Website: slack
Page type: billing-address
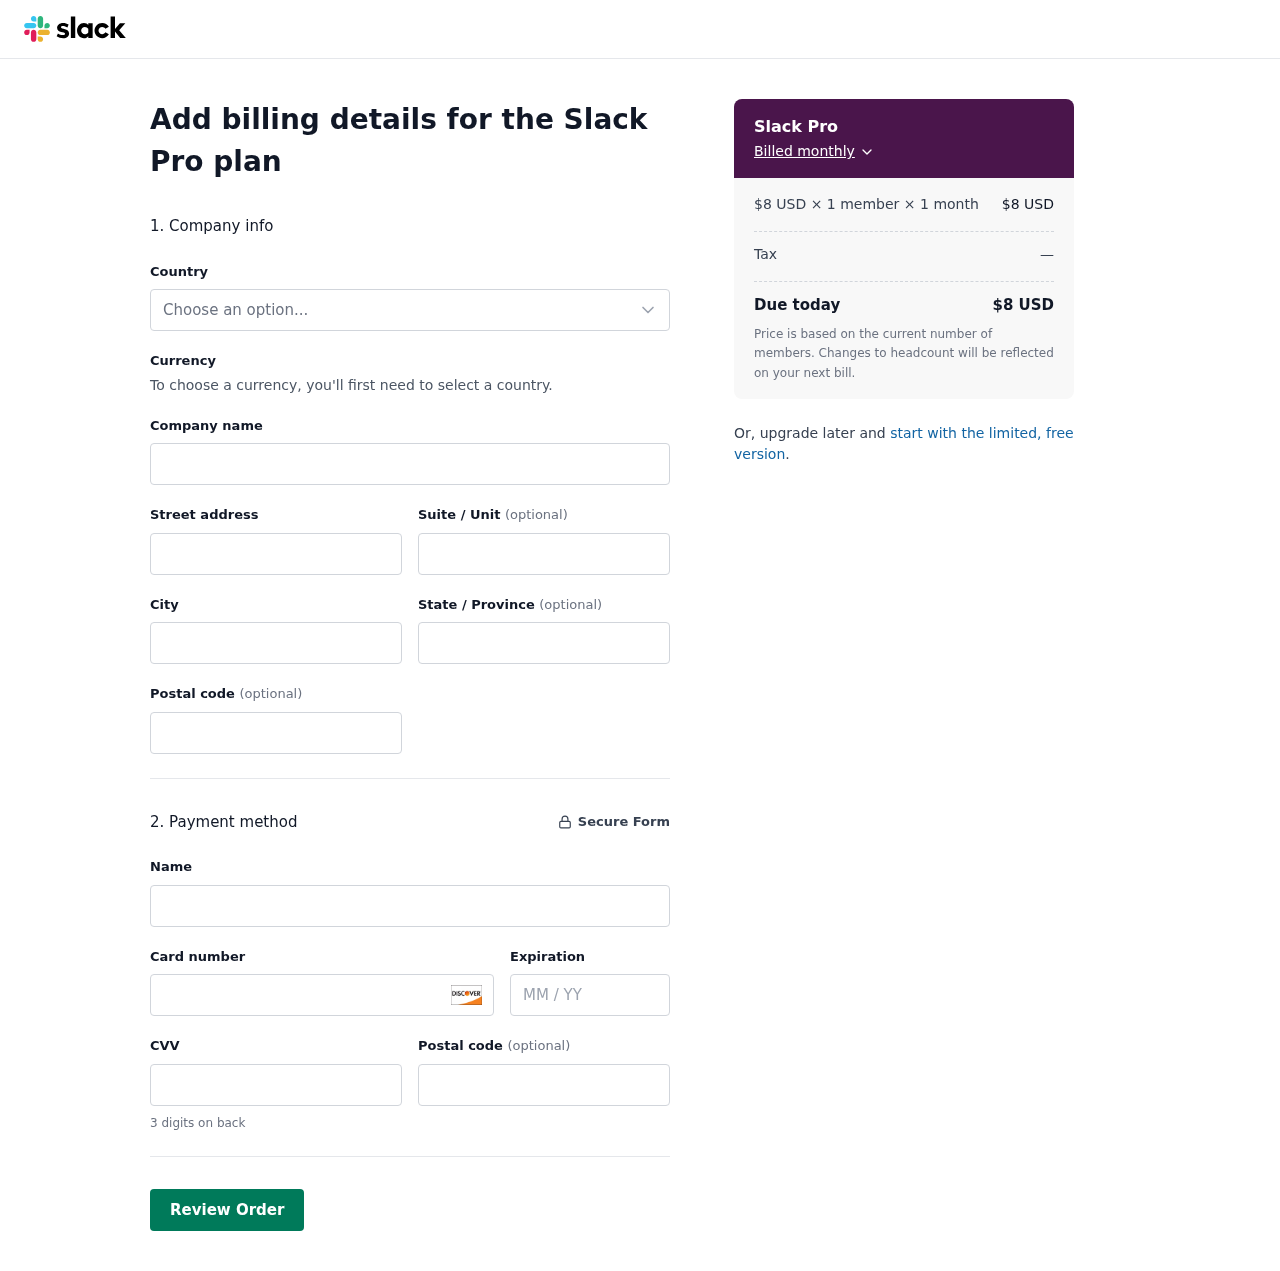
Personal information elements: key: PII_CARD_CVV
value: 325
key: PII_CARD_EXPIRY
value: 12/30
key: PII_CARD_NUMBER
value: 6589 2006 7068 2055
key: PII_CITY
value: South Cassandraborough
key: PII_COMPANY
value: Jackson, Smith and Montgomery
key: PII_COUNTRY
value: United States
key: PII_FULLNAME
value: Peter Kennedy
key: PII_POSTCODE
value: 35633
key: PII_POSTCODE2
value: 87832
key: PII_STATE
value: Maine
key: PII_STREET
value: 17752 Davis Spurs Apt. 615
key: PII_STREET2
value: Apt. 596
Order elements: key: ORDER_PLAN_PRICE
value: $8 USD
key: ORDER_NUM_MEMBERS
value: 1 member
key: ORDER_NUM_MONTHS
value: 1 month
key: ORDER_SUBTOTAL
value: $8 USD
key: ORDER_TAX
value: —
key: ORDER_TOTAL
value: $8 USD